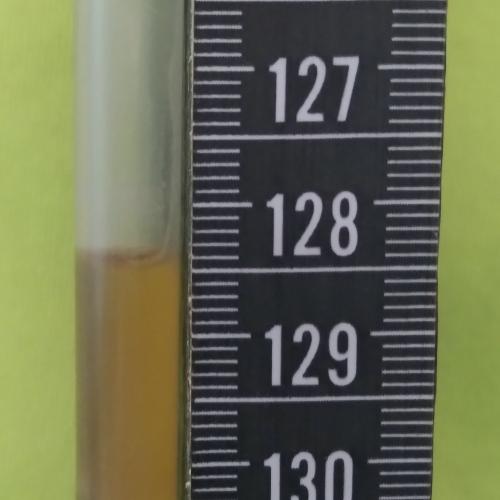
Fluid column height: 128.4 cm